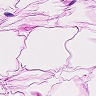
Metastatic tissue present: no